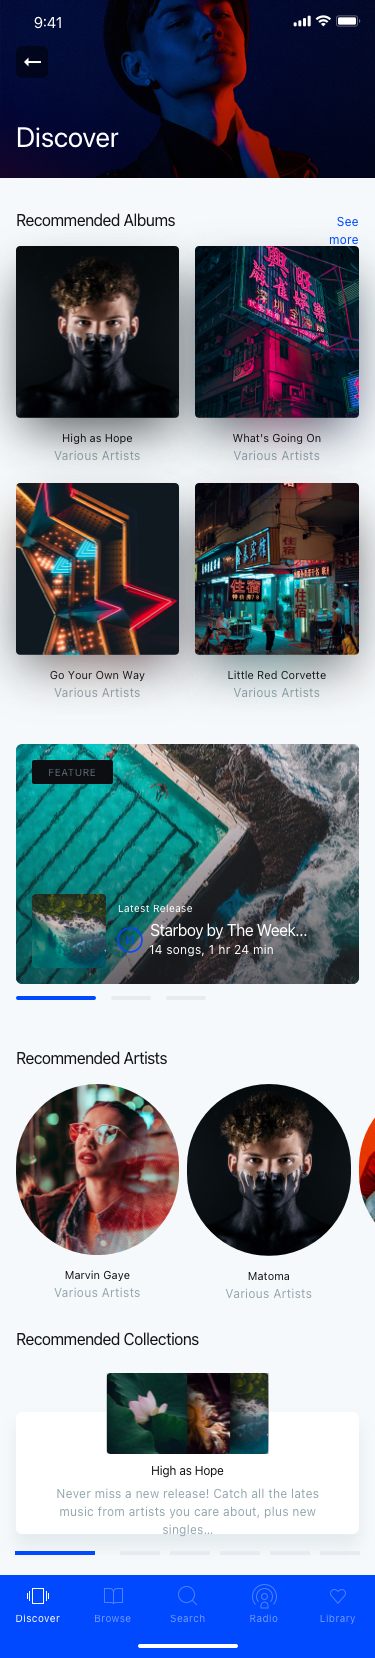
Text in this UI design:
See more
Recommended Albums
Recommended Artists
Recommended Collections
Discover